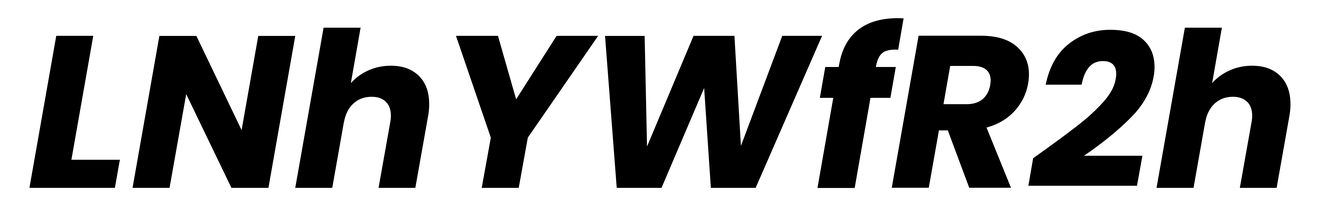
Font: Poppins-BoldItalic